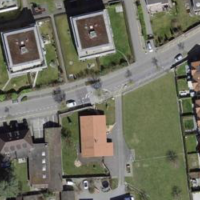
EUNIS habitat code: 54
Species observed at this site:
Campanula trachelium